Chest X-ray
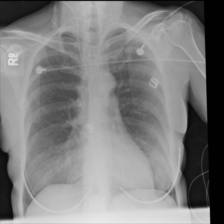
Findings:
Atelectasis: negative
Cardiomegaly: negative
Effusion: negative
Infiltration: negative
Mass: negative
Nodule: negative
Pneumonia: negative
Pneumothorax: negative
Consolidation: negative
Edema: negative
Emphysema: negative
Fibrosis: negative
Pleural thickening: negative
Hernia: negative